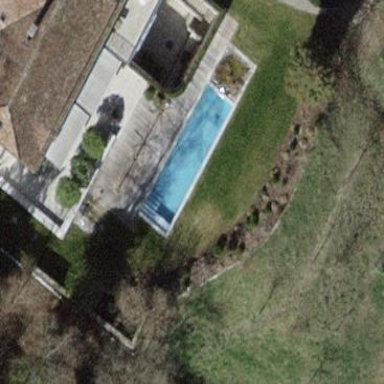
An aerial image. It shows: Swimming pool located in leisure land.